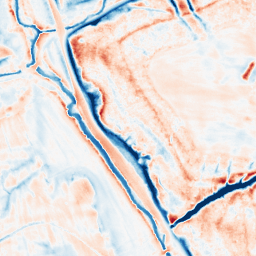
Category: trend_removal
Decomposition family: local_polynomial
Decomposition parameters: window_size: 21
degree: 3
Upsampling method: cubic_mitchell
Upsampling parameters: scale: 4
Upsampling scale: 4